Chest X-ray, PA view. Patient: 55 years old, sex M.
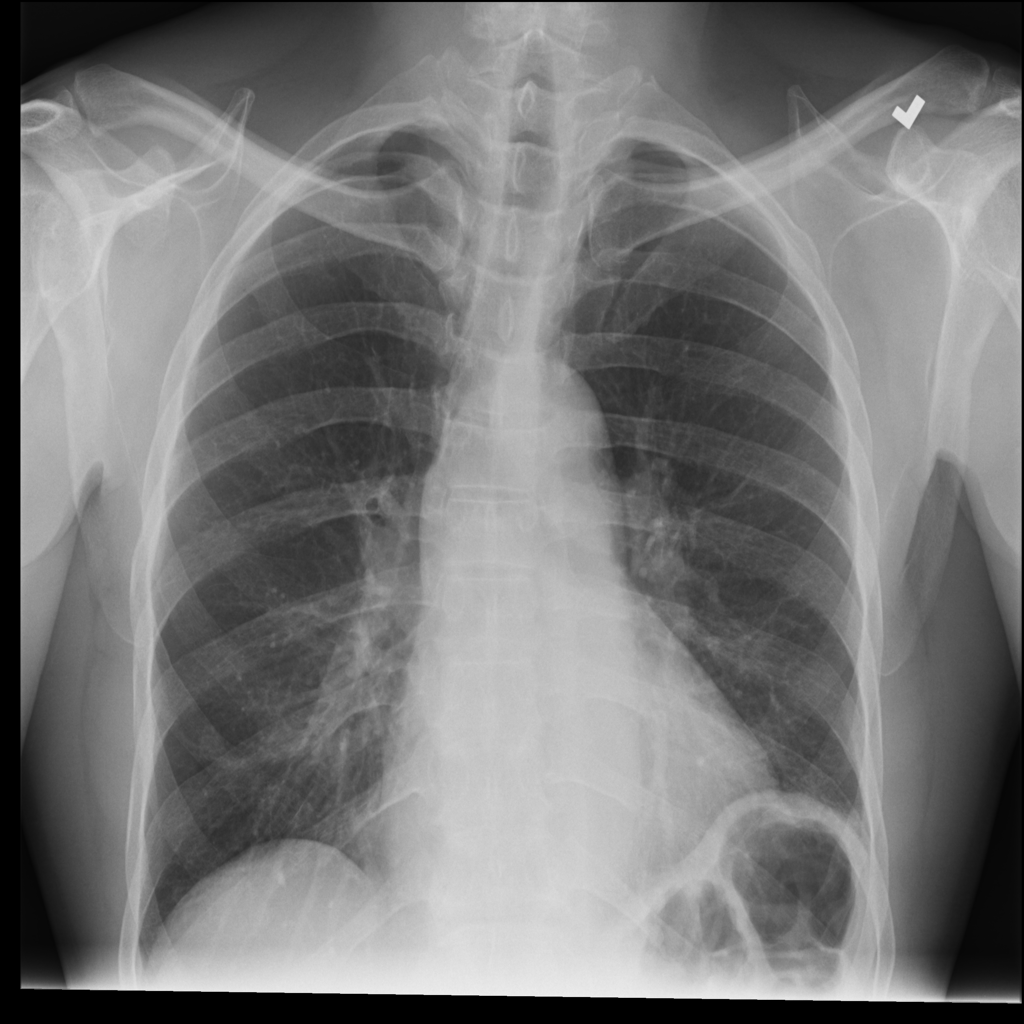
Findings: No Finding